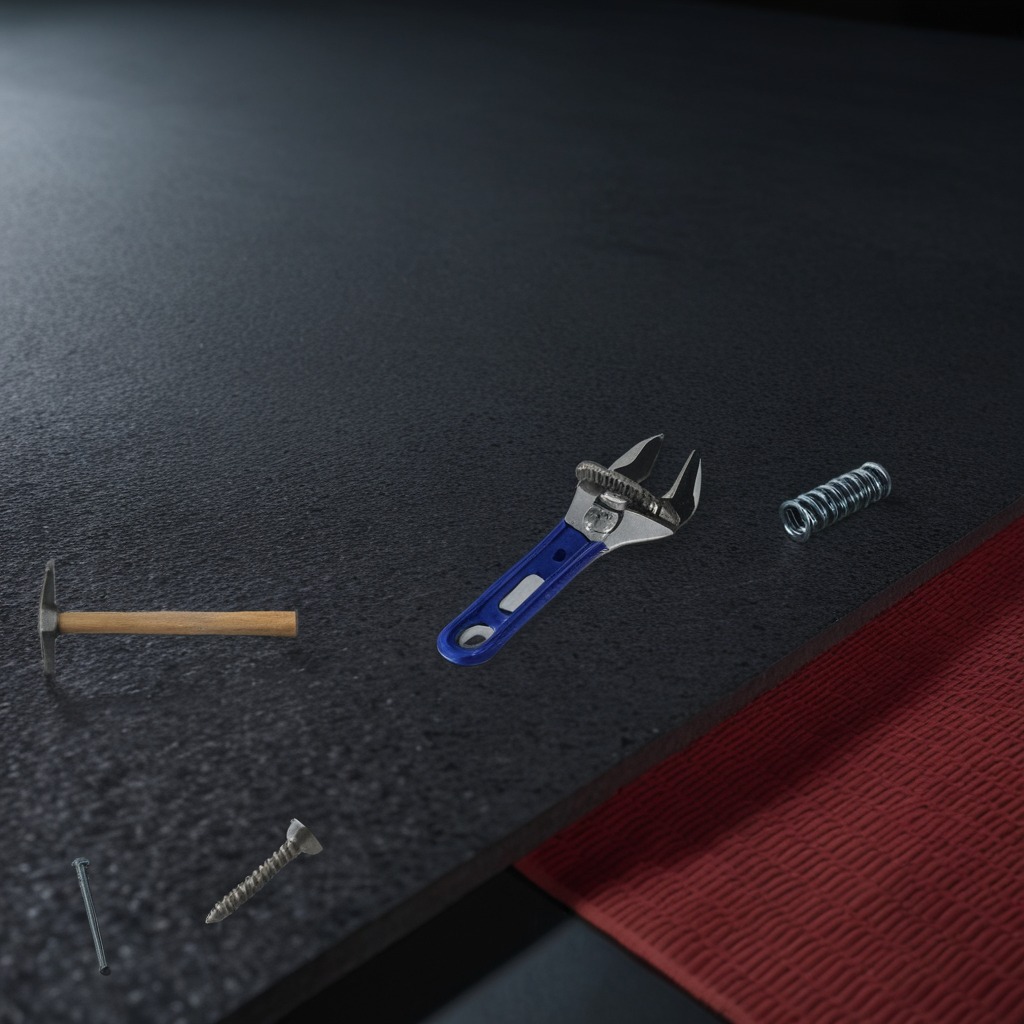
A metal machine screw, a hammer, an iron nail, a coiled metal spring, and a wrench are lying on a clean granite tabletop covered with a red rubber mat inside a workshop at night dim ambient light soft shadows worn but beneath the mat